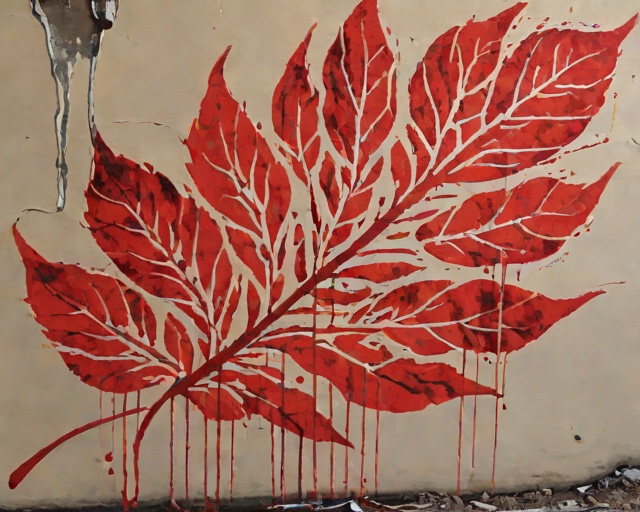
Category: Autumn